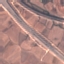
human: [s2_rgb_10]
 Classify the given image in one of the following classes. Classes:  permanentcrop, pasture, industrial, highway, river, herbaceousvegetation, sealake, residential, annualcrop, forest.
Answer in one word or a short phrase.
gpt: Highway